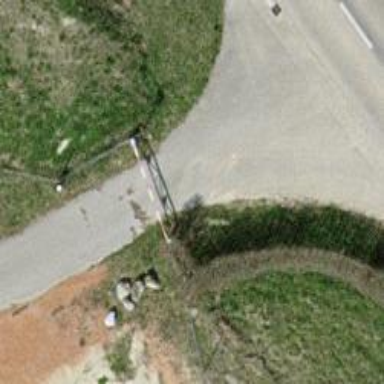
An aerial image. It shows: Lift gate barrier.